【题型】解答题　【知识点】立体几何　【难度】easy
如图, $PD \perp$ 平面 $ABCD$, 四边形 $ABCD$ 为直角梯形, $AB \parallel CD, \angle ADC=90^\circ, PD=CD=2AD=2AB=2$.

(1) 求异面直线 $AB$ 与 $PC$ 所成角的大小;

(2) 求二面角 $B-PC-D$ 的余弦值.
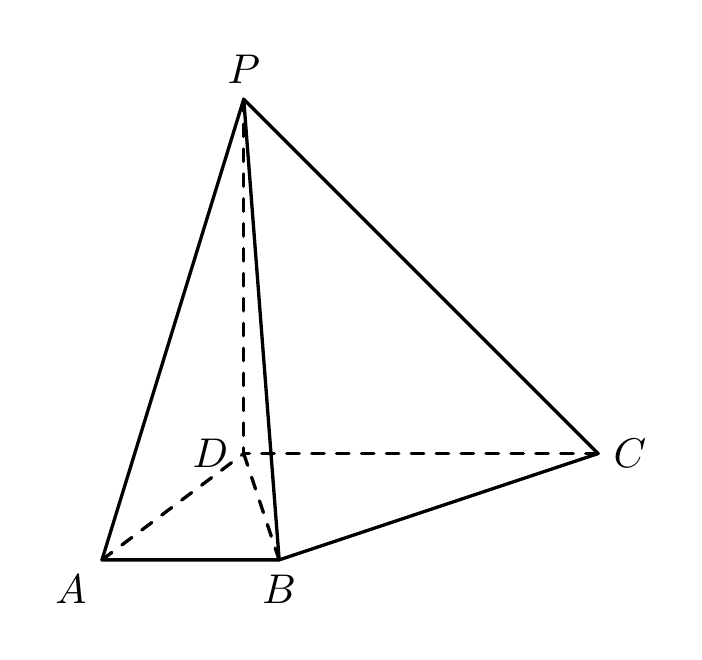
【解答】
【答案】 (1) $\frac{\pi}{4}$

(2) $\frac{\sqrt{3}}{3}$

【知识点】 求异面直线所成的角、面面角的向量求法

【分析】 (1) 根据 $AB \parallel DC$ 可得异面直线所成的角, 利用直角三角形求解即可;

(2) 以点 $D$ 为坐标原点, 建立坐标系, 再由向量法得出二面角 $B-PC-D$ 的余弦值.

【详解】 (1) 由 $AB \parallel CD$,

则异面直线 $AB$ 与 $PC$ 所成角即为 $\angle PCD$,

由题意知, $PD \perp$ 平面 $ABCD$, 又 $CD \subset$ 平面 $ABCD$,

故 $PD \perp CD$, 所以 $\tan\angle PCD = \frac{PD}{CD} = 1$, 即 $\angle PCD = \frac{\pi}{4}$,

即异面直线 $AB$ 与 $PC$ 所成角为 $\frac{\pi}{4}$.

(2) 因为 $PD \perp$ 平面 $ABCD$, $AD \subset$ 平面 $ABCD$,

所以 $PD \perp AD$, 又 $PD \perp DC$, $AD \perp DC$,

所以以 $D$ 为原点, $DA, DC, DP$ 分别为 $x, y, z$ 轴建立空间直角坐标系:

则 $D(0,0,0), A(1,0,0), B(1,1,0), C(0,2,0), P(0,0,2)$,

则 $\overrightarrow{PC} = (0,2,-2), \overrightarrow{BC} = (-1,1,0), \overrightarrow{DP} = (0,0,2), \overrightarrow{PA} = (1,0,-2)$,

设平面 $PBC$ 的法向量为 $\vec{n} = (x,y,z)$,

则 $\begin{cases} \vec{n} \cdot \overrightarrow{PC} = 2y - 2z = 0 \\ \vec{n} \cdot \overrightarrow{BC} = -x + y = 0 \end{cases}$, 取 $x=1$, 得 $y=1, z=1$, 得 $\vec{n} = (1,1,1)$,

取平面 $PDC$ 的法向量为 $\overrightarrow{DA} = (1,0,0)$,

设二面角 $B-PC-D$ 的大小为 $\theta$, 由图形知, $\theta$ 为锐角,

所以 $\cos\theta = \frac{|\vec{n} \cdot \overrightarrow{DA}|}{|\vec{n}||\overrightarrow{DA}|} = \frac{1}{\sqrt{3} \times 1} = \frac{\sqrt{3}}{3}$,

所以二面角 $B-PC-D$ 的余弦值为 $\frac{\sqrt{3}}{3}$.

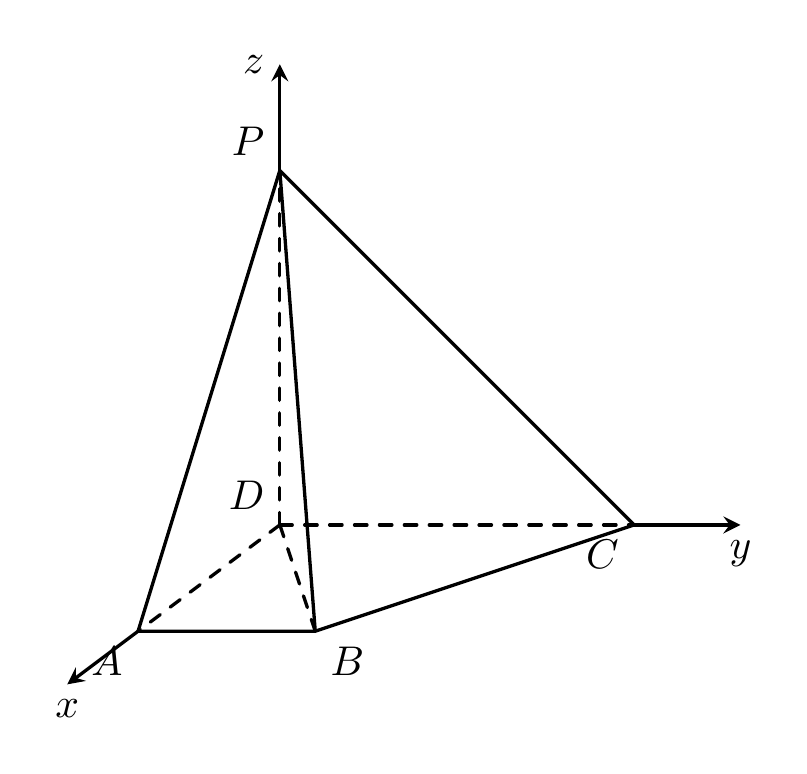